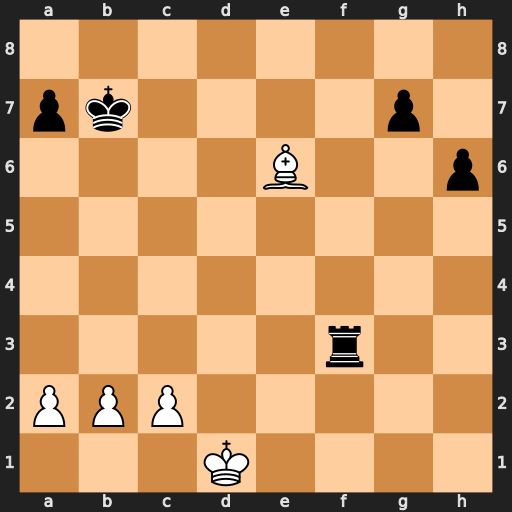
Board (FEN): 8/pk4p1/4B2p/8/8/5r2/PPP5/3K4
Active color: w
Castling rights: -
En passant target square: -
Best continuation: Bd5+ Kb6 Bxf3